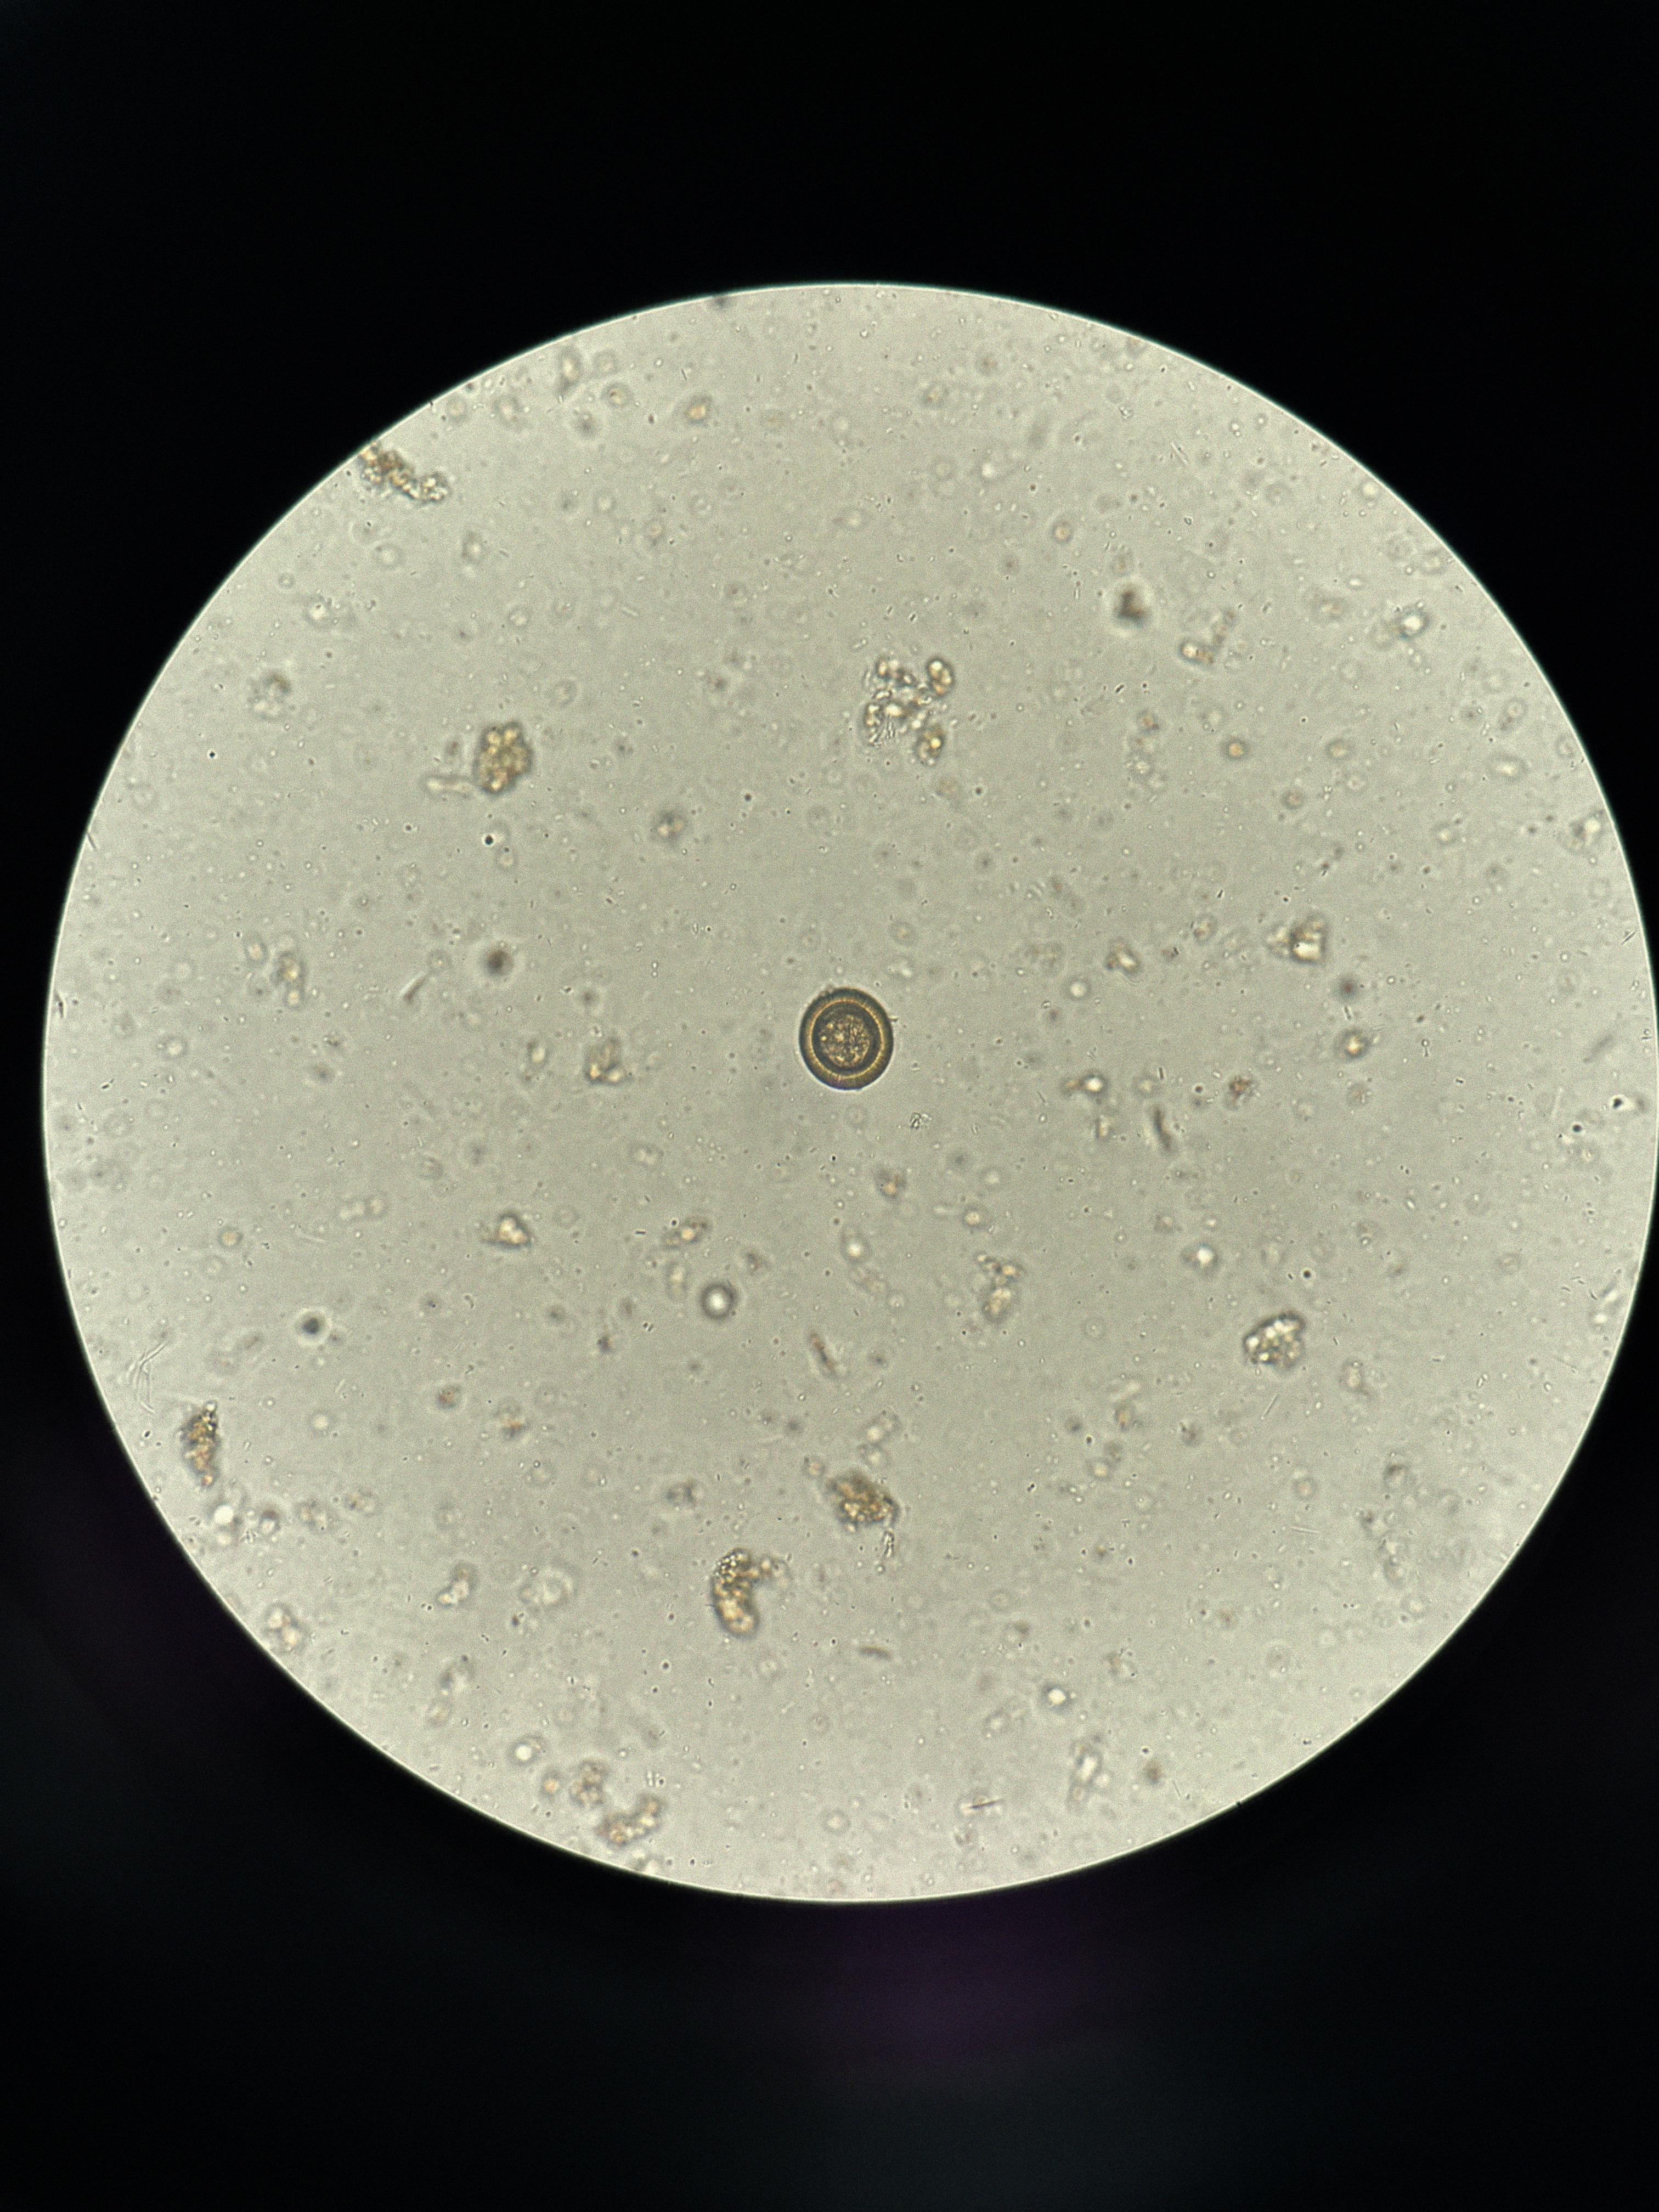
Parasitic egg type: Taenia spp. egg